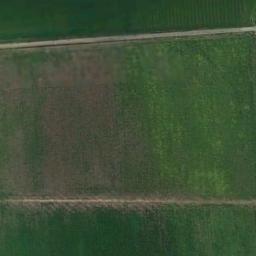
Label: rectangular_farmland